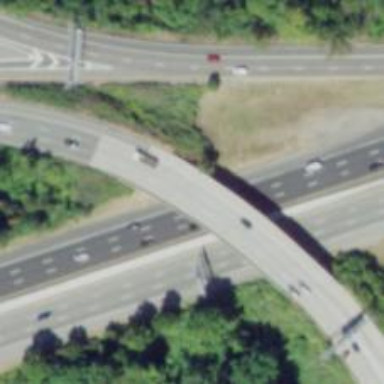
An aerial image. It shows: Motorway link bridge.